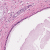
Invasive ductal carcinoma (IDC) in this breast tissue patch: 1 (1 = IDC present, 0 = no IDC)